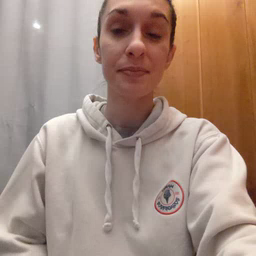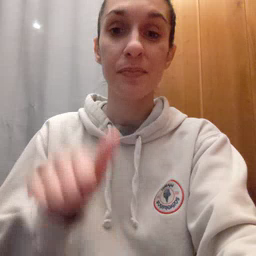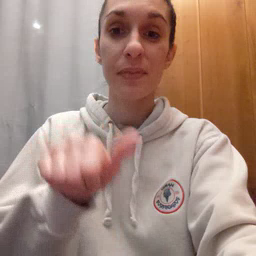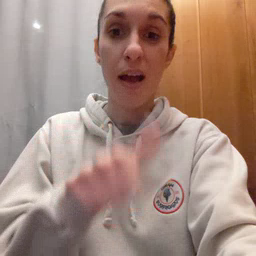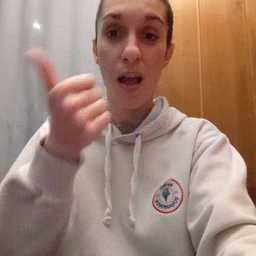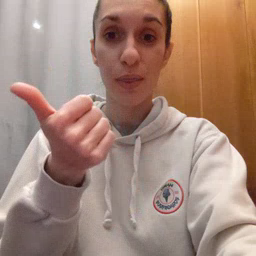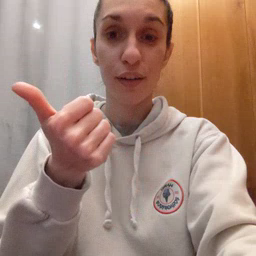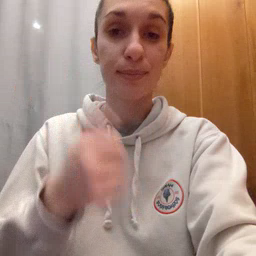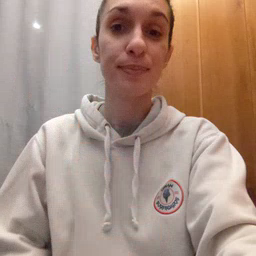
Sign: another